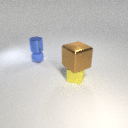
small blue metal cylinder above small blue rubber sphere